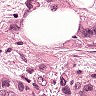
Metastatic tissue present: yes